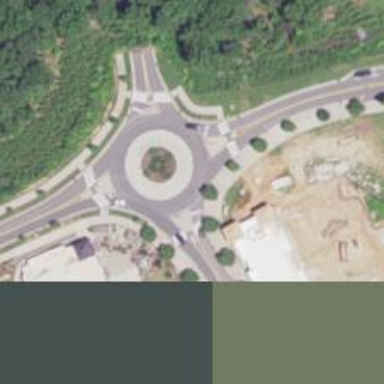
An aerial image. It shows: Unclassified road that forms roundabout at the junction.